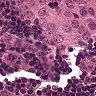
Metastatic tissue present: yes